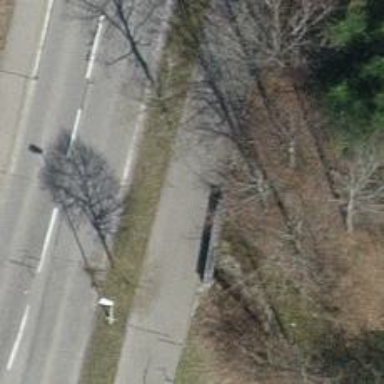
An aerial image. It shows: Asphalt path on bridge with sidewalk.